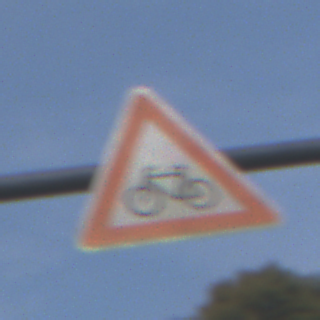
Verkehrszeichen: RadverkehrRechts
Umgebung: Outdoor, Nature
Tageszeit: SunriseSunset
Wetter: PartlyCloudy
Licht: Natural
Jahreszeit: NotSpecified
Kontrast: MediumContrast